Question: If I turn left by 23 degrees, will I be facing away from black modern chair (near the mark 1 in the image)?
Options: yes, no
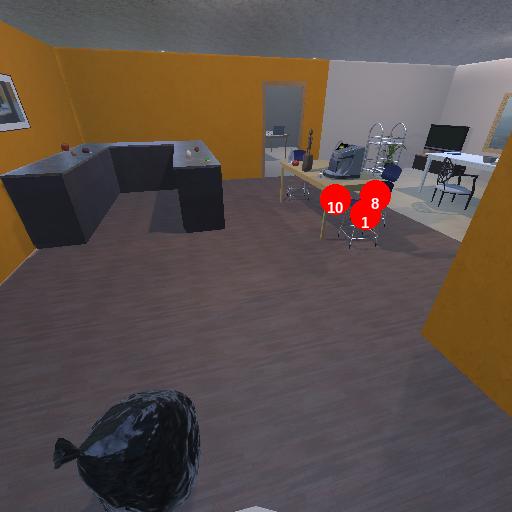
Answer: yes